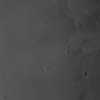
Label: not_dusty